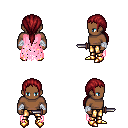
a pixel art fantasy rpg character, male body template, human, dark skin, pink tattered cape, gold greaves, brunette ponytail hairstyle, white cloth bandages, gold boots, dagger, four views (front, back, left, right), 2x2 character sprite sheet, small pixel art, hard edges, no anti-aliasing